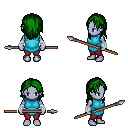
a pixel art fantasy rpg character, female body template, dark elf, purple skin, teal tunic, red pants, green long hairstyle, white cloth bandages, spear, four views (front, back, left, right), 2x2 character sprite sheet, small pixel art, hard edges, no anti-aliasing